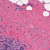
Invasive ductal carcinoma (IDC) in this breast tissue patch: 0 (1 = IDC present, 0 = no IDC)